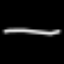
Label: line